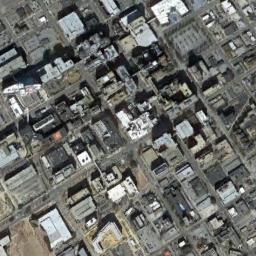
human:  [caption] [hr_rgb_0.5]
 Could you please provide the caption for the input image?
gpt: The commercial area is consist of many buildings .

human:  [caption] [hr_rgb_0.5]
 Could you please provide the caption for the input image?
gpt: There is a row of trees at the top .

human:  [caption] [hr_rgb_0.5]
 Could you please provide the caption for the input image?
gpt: There are many dense tall buildings and several roads and many trees in a business district .

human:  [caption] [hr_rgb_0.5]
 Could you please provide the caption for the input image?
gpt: A dense commercial area has lots of buildings arranged neatly and some roads go through the commercial area .

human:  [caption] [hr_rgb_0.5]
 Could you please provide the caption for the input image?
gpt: There are many buildings arranged neatly on a commercial area .